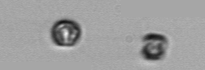
Label: Thalassiosira